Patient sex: F
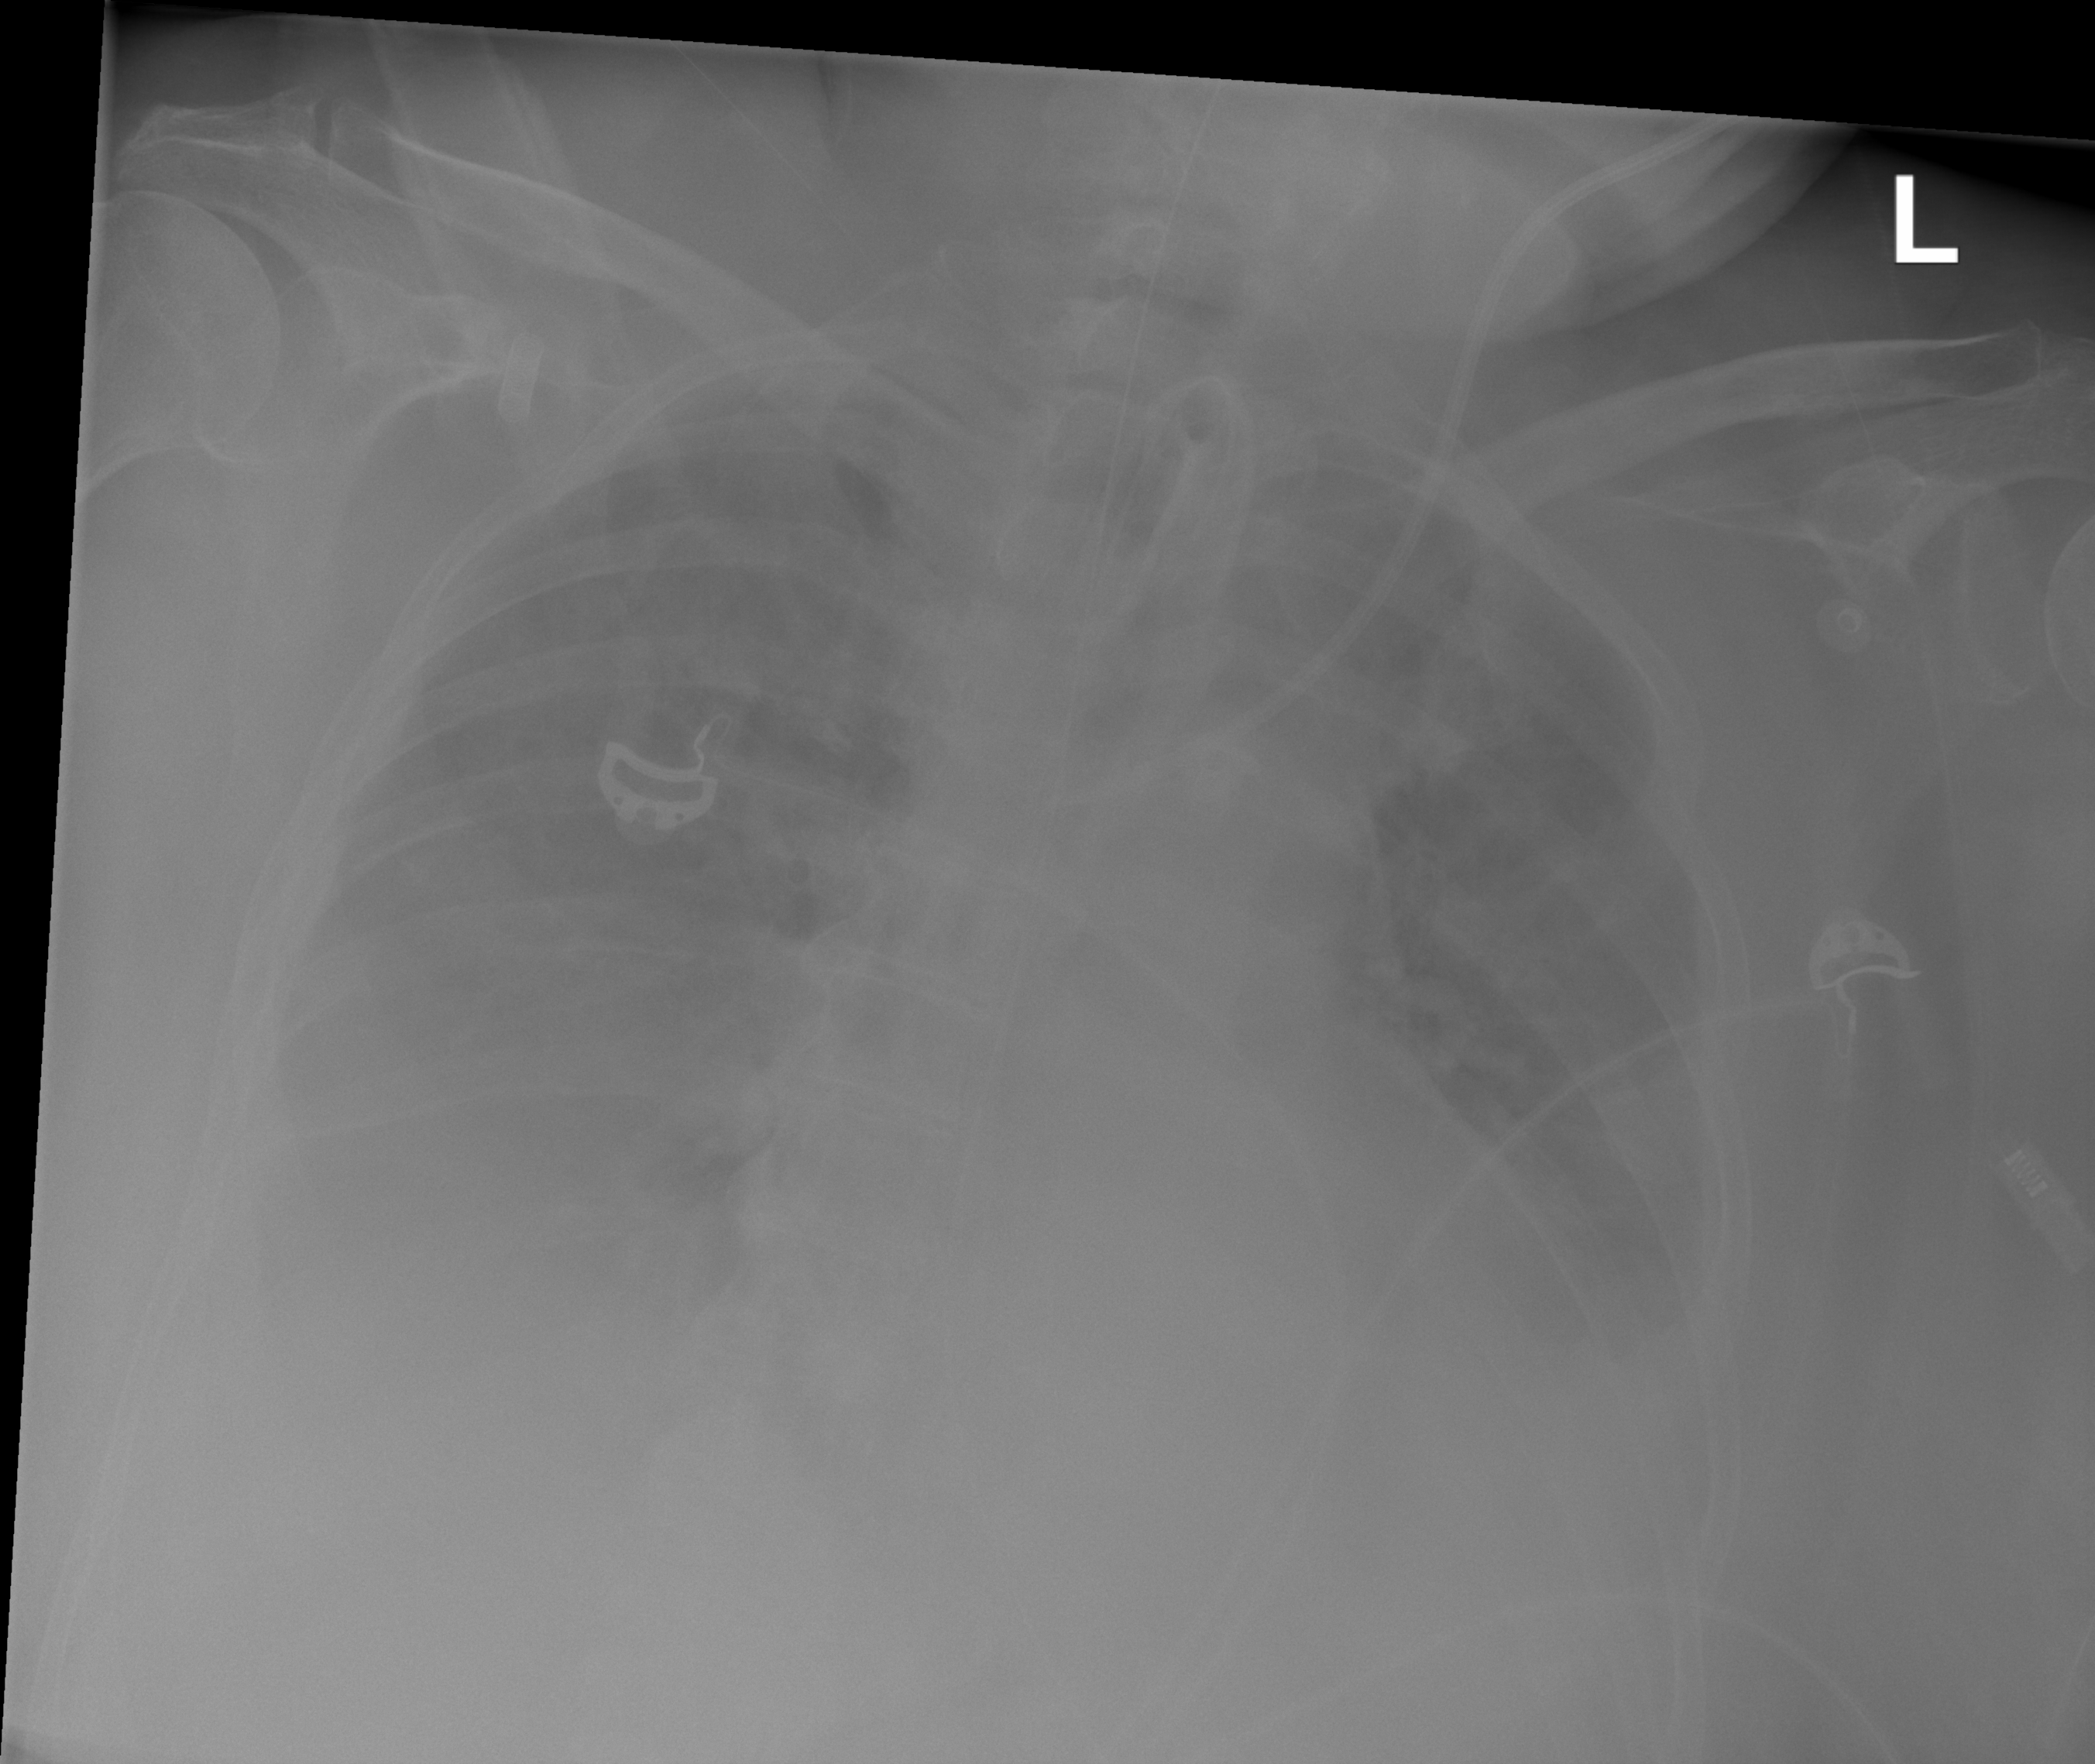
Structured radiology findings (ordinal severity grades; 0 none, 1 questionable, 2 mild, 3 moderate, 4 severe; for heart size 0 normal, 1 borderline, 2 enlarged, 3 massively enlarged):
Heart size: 2
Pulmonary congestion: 0
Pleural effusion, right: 3
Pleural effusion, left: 3
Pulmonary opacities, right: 1
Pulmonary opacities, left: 0
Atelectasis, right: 2
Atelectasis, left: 2